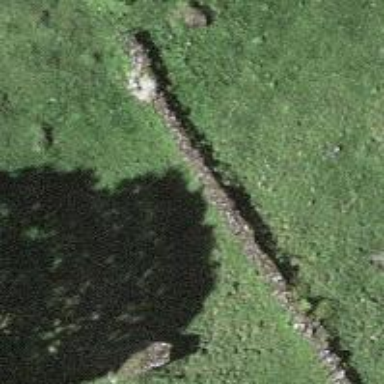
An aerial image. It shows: Wall made of dry stone.